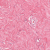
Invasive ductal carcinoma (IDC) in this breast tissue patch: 0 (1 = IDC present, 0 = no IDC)